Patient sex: M
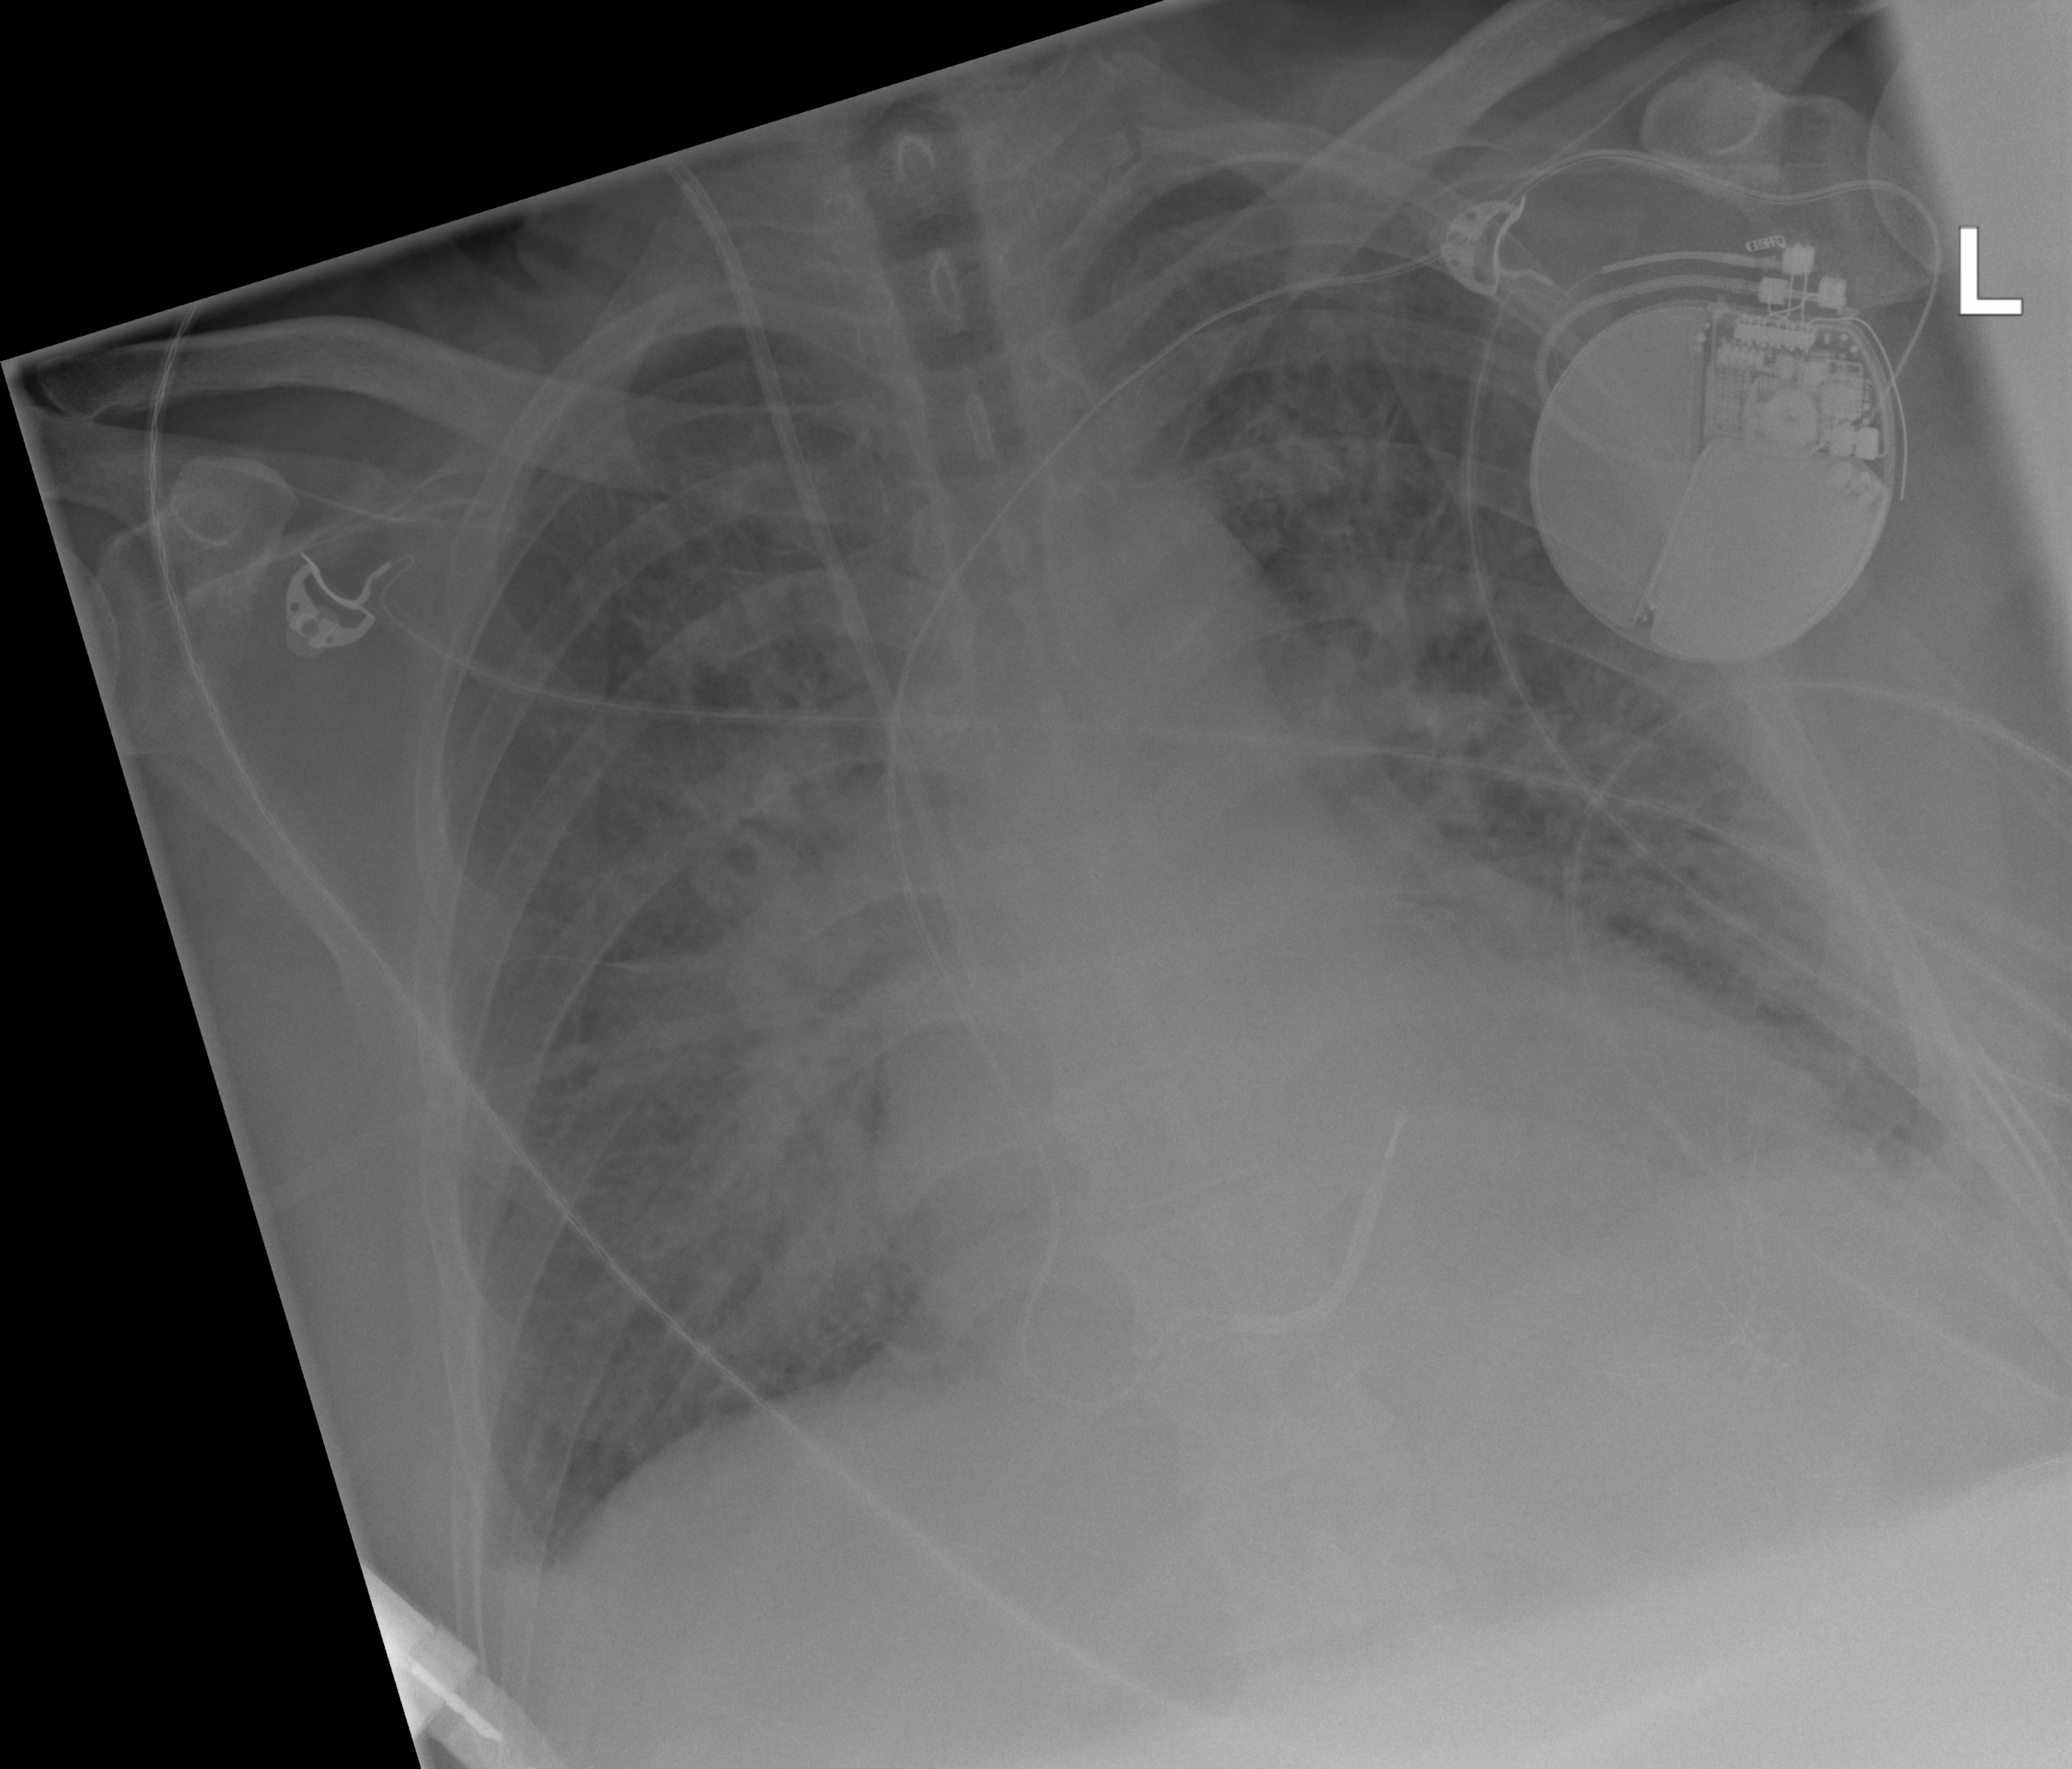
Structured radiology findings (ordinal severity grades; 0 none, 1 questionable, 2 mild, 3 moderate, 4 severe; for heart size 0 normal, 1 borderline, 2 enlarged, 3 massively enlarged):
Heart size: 2
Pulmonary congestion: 2
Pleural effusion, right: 2
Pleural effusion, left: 2
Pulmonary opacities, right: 3
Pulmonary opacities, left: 2
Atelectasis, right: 2
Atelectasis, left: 2